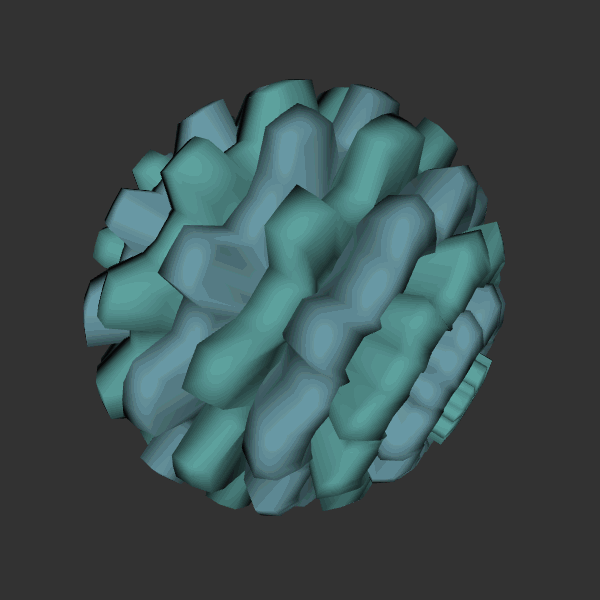
Background: dark